Question: I'm trying to download a file from cloudBlob via stream. I refer to this article <URL>
Here is the code to download the blob
'''
public Stream DownloadBlobAsStream(CloudStorageAccount account, string blobUri)
{
Stream mem = new MemoryStream();
CloudBlobClient blobclient = account.CreateCloudBlobClient();
CloudBlockBlob blob = blobclient.GetBlockBlobReference(blobUri);
if (blob != null)
blob.DownloadToStream(mem);
return mem;
}
'''
And the code to convert it into byte array
'''
public static byte[] ReadFully(Stream input)
{
byte[] buffer = new byte[16 * 1024];
using (MemoryStream ms = new MemoryStream())
{
int read;
while ((read = input.Read(buffer, 0, buffer.Length)) > 0)
{
ms.Write(buffer, 0, read);
}
return ms.ToArray();
}
}
'''
But I always get null value. Below is the content of the streamed file.

What is wrong with this? Please help.
Setting the Position to 0 inside 'ReadFully' method is not allowed, so I put it inside 'DownloadBlobAsStream'
This should work now:
'''
public Stream DownloadBlobAsStream(CloudStorageAccount account, string blobUri)
{
Stream mem = new MemoryStream();
CloudBlobClient blobclient = account.CreateCloudBlobClient();
CloudBlockBlob blob = blobclient.GetBlockBlobReference(blobUri);
if (blob != null)
blob.DownloadToStream(mem);
mem.Position = 0;
return mem;
}
'''
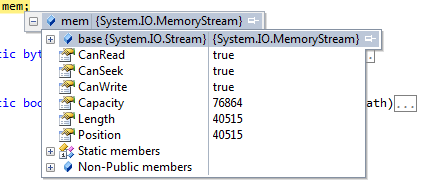
Answer: Your problem is that your input stream pointer is set to end of the steam (See the screen shot, Length and Position both shows same value) that's why when you read it you always get null. You would need to set to input stream pointer to 0 using as below:
'''
public static byte[] ReadFully(Stream input)
{
byte[] buffer = new byte[16 * 1024];
input.Position = 0; // Add this line to set the input stream position to 0
using (MemoryStream ms = new MemoryStream())
{
int read;
while ((read = input.Read(buffer, 0, buffer.Length)) > 0)
{
ms.Write(buffer, 0, read);
}
return ms.ToArray();
}
}
'''